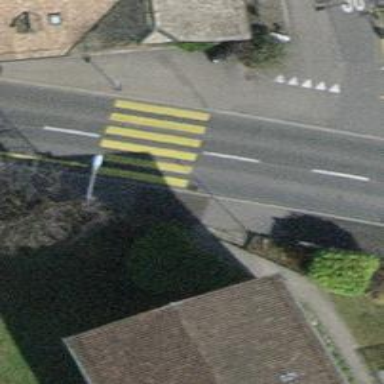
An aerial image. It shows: Uncontrolled zebra crossing on the road.